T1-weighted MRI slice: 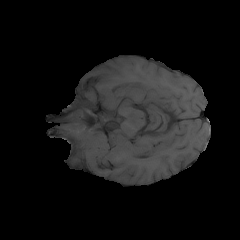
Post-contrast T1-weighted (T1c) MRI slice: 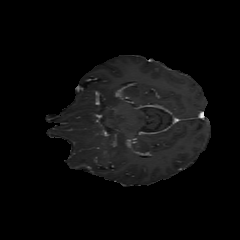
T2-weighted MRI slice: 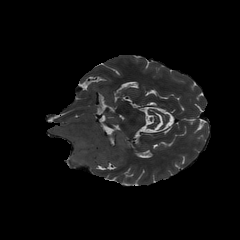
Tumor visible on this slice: yes